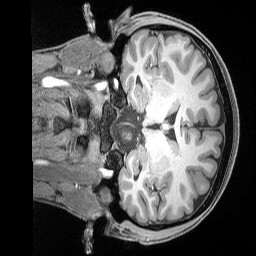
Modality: T1w
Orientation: coronal
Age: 20
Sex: male
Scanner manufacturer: siemens
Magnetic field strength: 3 T
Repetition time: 2.17 s
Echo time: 0.00169 s